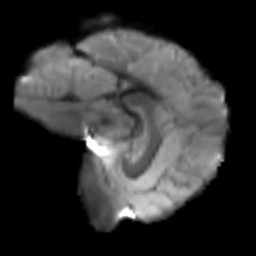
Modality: T2w
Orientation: sagittal
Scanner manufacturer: siemens
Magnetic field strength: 3 T
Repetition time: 3.6 s
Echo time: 0.092 s